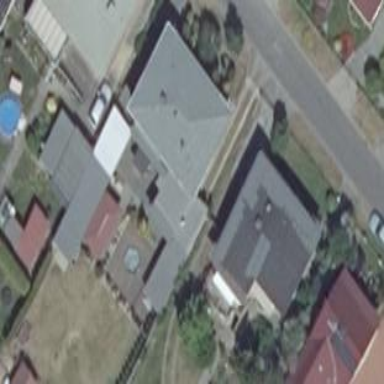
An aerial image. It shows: Simple and straightforward house.